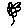
Label: flower